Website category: university
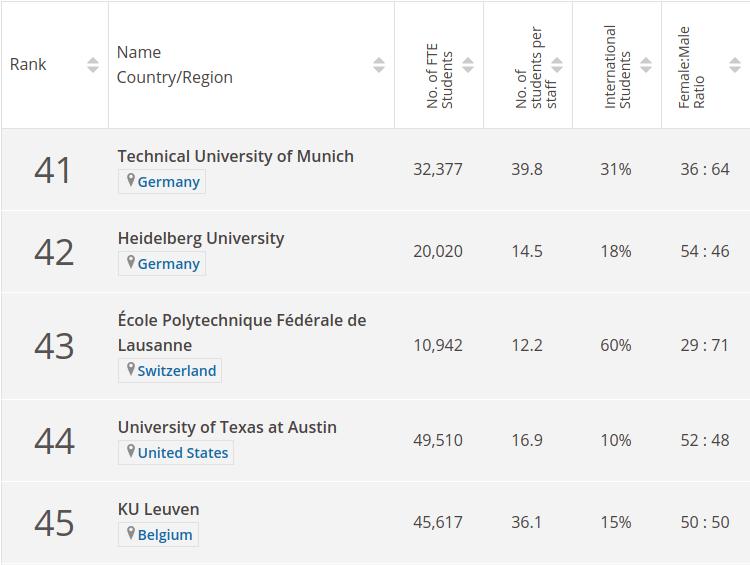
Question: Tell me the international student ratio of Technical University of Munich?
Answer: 31%

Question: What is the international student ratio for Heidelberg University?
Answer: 18%

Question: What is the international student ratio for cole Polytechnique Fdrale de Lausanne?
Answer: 60%

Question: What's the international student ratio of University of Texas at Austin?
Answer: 10%

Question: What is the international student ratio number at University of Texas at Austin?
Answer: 10%

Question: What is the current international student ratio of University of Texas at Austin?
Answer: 10%

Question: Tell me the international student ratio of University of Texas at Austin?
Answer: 10%

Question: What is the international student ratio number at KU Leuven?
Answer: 15%

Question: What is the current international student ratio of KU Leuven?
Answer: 15%

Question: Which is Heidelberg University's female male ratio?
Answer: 54 : 46

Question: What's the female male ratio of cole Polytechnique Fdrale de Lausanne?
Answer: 29 : 71

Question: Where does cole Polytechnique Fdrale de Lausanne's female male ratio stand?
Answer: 29 : 71

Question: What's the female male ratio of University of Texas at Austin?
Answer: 52 : 48

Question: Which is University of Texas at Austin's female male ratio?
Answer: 52 : 48

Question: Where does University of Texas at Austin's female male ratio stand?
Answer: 52 : 48

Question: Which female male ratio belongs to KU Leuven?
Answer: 50 : 50

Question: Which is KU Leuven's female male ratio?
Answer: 50 : 50

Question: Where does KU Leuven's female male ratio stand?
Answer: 50 : 50

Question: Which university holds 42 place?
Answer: Heidelberg University

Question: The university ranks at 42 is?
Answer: Heidelberg University

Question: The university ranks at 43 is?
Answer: cole Polytechnique Fdrale de Lausanne

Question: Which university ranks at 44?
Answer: University of Texas at Austin

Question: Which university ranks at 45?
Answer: KU Leuven

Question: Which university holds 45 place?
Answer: KU Leuven

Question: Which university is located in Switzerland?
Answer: cole Polytechnique Fdrale de Lausanne

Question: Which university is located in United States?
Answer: University of Texas at Austin

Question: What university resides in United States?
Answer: University of Texas at Austin

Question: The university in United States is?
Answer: University of Texas at Austin

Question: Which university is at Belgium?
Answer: KU Leuven

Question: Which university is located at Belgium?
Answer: KU Leuven

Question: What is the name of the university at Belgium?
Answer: KU Leuven

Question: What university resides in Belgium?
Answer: KU Leuven

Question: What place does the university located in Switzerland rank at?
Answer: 43

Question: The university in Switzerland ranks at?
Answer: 43

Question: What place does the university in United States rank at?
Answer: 44

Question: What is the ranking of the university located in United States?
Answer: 44

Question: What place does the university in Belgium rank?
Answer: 45

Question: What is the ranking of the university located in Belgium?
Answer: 45

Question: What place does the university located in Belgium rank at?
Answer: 45

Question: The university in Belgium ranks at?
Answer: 45

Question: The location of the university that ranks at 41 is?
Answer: Germany

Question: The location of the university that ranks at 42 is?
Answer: Germany

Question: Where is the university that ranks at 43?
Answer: Switzerland

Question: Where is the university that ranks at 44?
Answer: United States

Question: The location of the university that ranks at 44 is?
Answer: United States

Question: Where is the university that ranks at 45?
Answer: Belgium

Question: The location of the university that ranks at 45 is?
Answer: Belgium